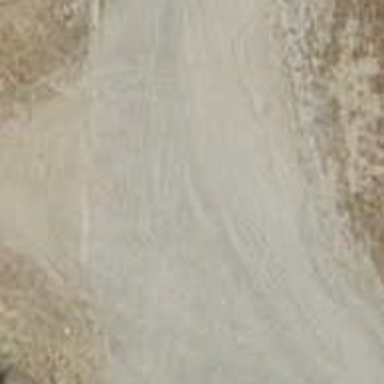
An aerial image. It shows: Track with ground surface. The track type is grade1.